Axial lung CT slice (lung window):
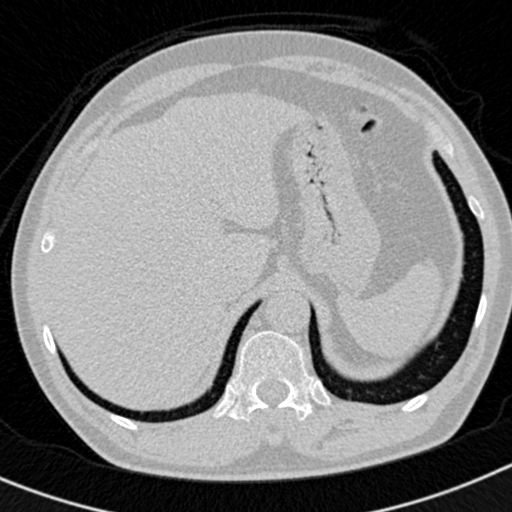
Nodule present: no